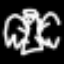
Label: angel